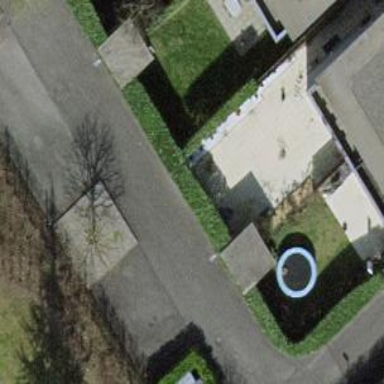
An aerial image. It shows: Garden surrounded by fence.